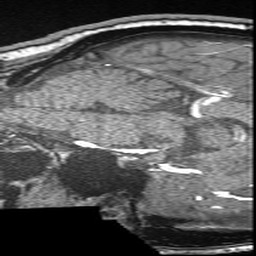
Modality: angio
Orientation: sagittal
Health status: ill
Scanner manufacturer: siemens
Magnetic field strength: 3 T
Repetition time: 0.021 s
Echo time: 0.00343 s